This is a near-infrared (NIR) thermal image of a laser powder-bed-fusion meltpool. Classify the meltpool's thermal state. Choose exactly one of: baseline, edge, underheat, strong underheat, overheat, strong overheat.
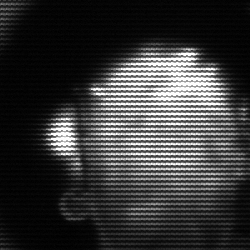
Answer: baseline